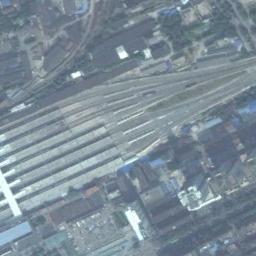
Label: railway_station